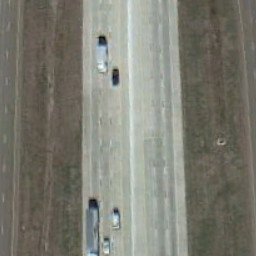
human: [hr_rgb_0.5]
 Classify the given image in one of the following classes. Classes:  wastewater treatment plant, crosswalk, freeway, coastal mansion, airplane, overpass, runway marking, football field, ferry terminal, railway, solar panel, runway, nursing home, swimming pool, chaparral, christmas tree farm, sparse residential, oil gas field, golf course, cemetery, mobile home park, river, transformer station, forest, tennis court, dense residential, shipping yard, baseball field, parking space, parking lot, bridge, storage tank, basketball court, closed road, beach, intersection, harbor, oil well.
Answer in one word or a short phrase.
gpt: freeway